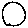
Label: circle